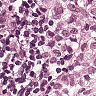
Metastatic tissue present: yes